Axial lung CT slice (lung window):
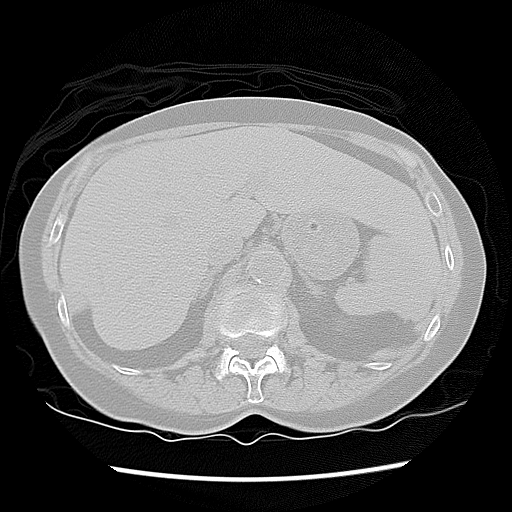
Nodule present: no